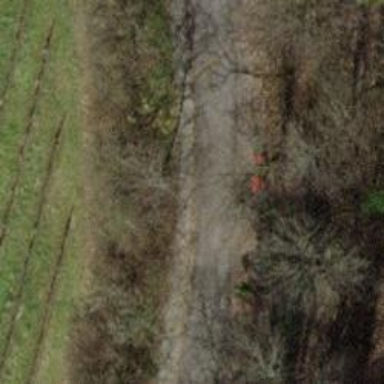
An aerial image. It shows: Red bench.